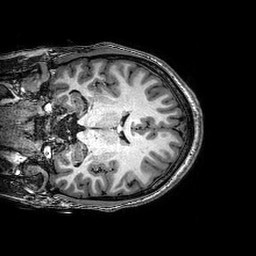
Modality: T1w
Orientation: coronal
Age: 23
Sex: male
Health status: healthy
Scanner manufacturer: philips
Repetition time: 0.008294 s
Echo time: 0.00381 s